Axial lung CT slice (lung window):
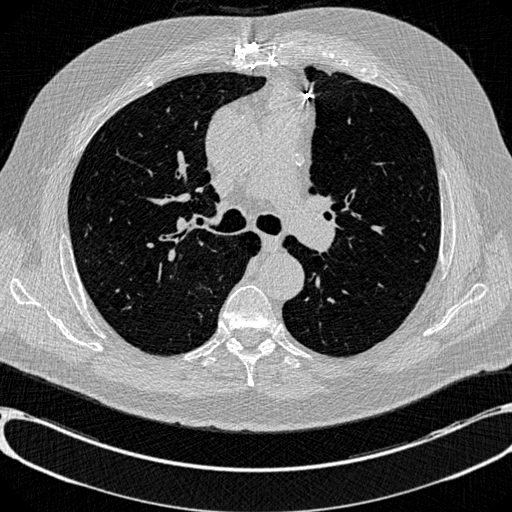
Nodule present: no